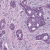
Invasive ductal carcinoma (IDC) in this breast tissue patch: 0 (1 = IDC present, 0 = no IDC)